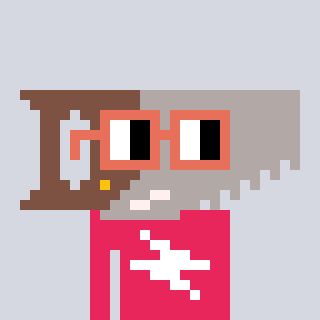
a pixel art character with square orange glasses, a saw-shaped head and a redpinkish-colored body on a cool background